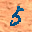
Label: 5